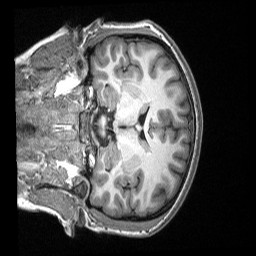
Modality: T1w
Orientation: coronal
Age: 16
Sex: female